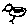
Label: bird